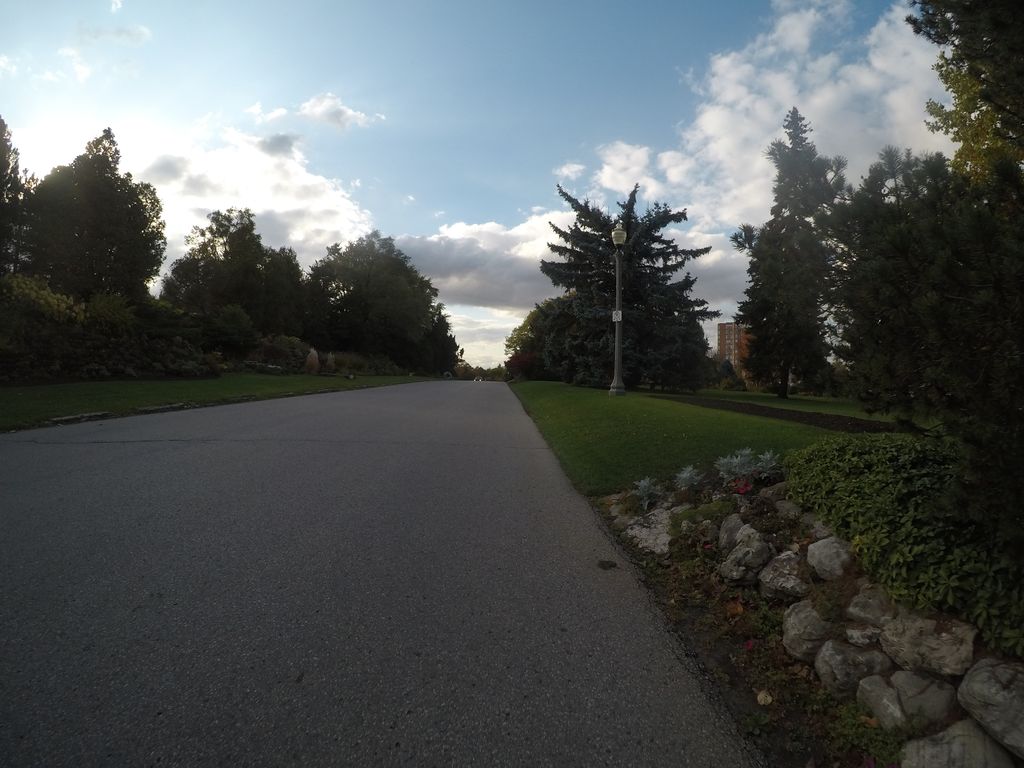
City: kitchener-waterloo